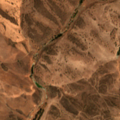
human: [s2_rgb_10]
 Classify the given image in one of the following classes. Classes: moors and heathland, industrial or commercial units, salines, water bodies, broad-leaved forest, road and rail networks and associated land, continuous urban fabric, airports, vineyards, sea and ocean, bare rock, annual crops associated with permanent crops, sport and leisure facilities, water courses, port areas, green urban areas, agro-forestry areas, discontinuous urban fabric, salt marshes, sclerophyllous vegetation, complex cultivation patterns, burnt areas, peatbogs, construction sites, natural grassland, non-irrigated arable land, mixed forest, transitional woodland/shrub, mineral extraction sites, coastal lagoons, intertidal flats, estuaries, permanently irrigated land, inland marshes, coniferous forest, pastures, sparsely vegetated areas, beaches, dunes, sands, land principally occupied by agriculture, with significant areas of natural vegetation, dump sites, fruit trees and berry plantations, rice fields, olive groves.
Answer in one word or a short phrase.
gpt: non-irrigated arable land, land principally occupied by agriculture, with significant areas of natural vegetation, agro-forestry areas, transitional woodland/shrub